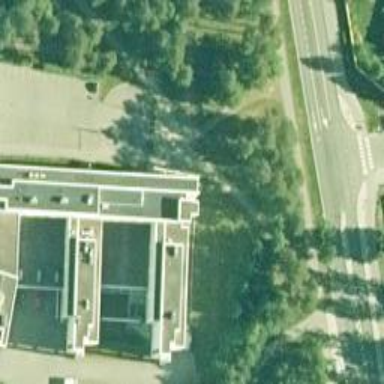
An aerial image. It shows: Clinic.